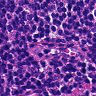
Metastatic tissue present: no